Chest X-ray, PA view. Patient: 34 years old, sex M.
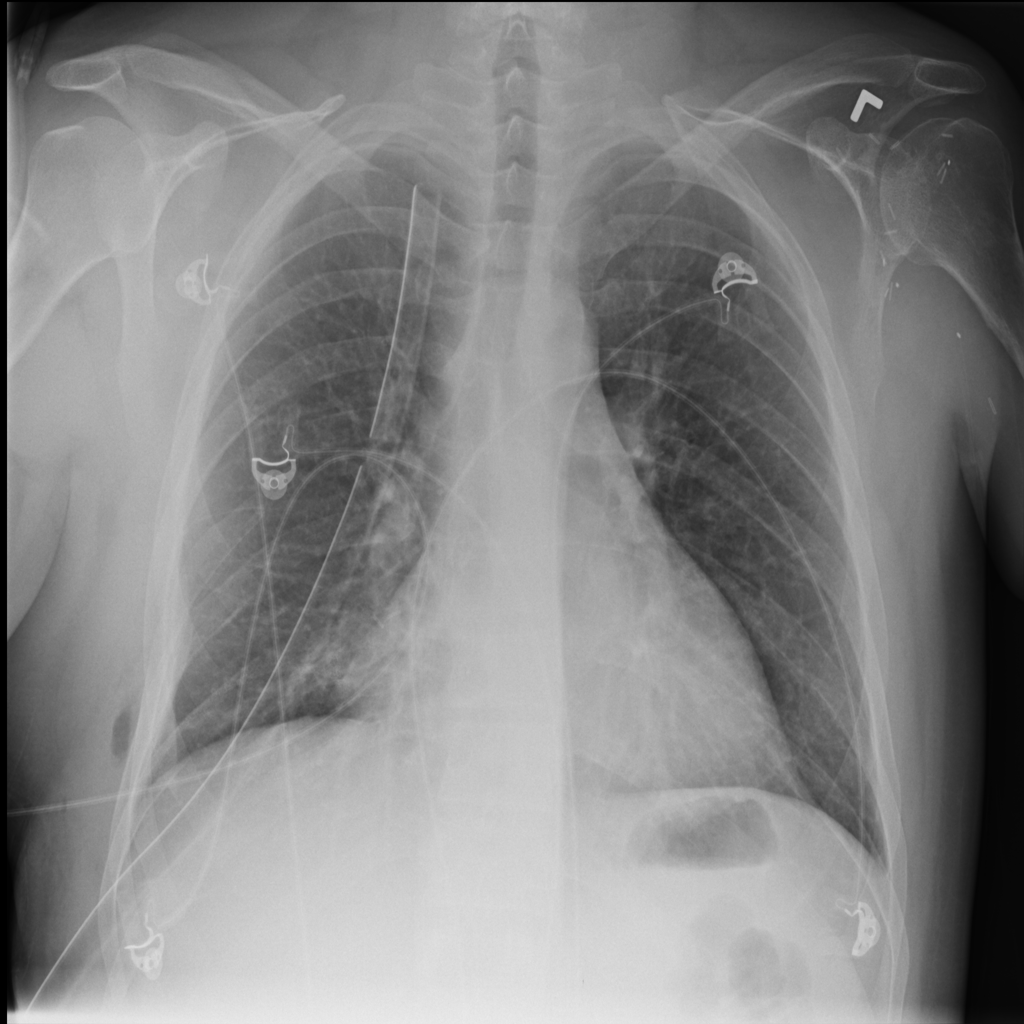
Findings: Infiltration